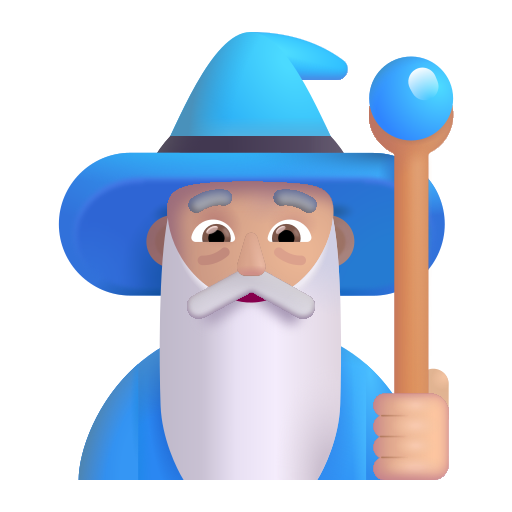
man mage color  light